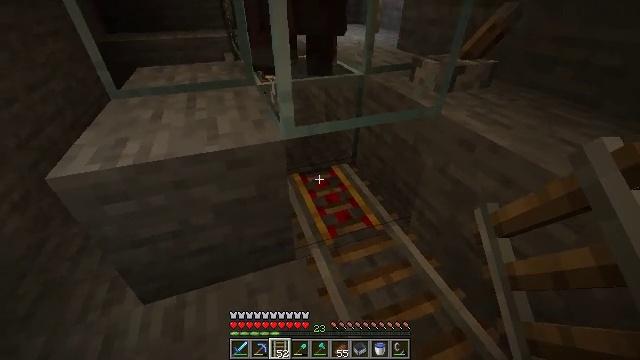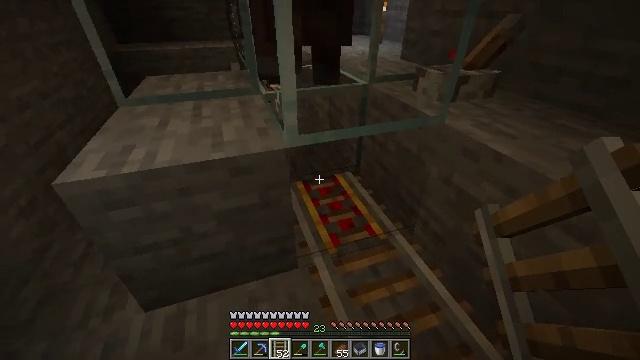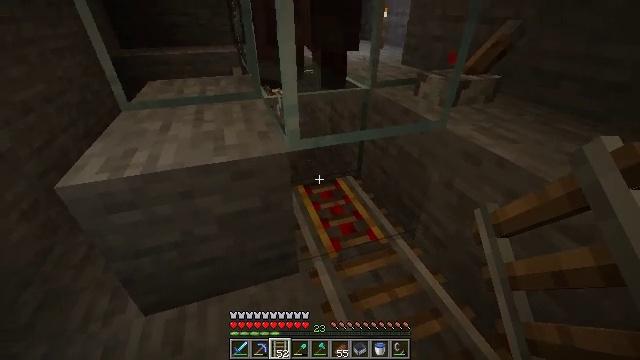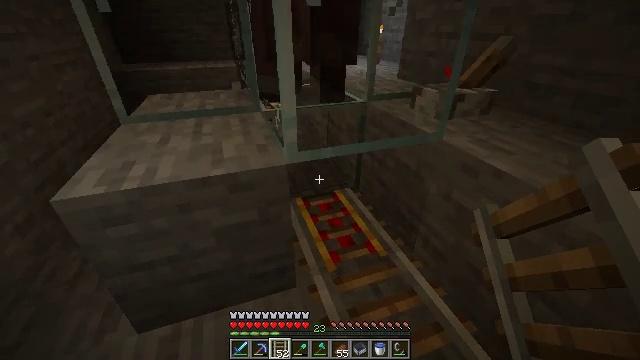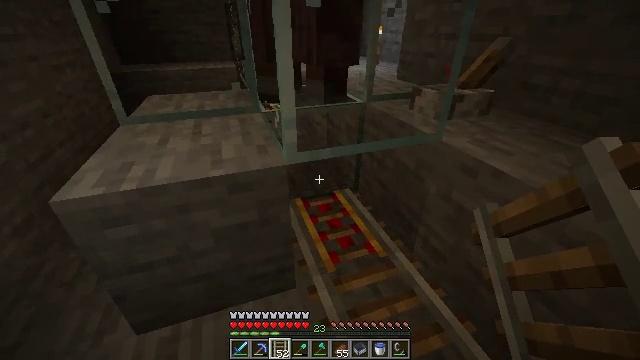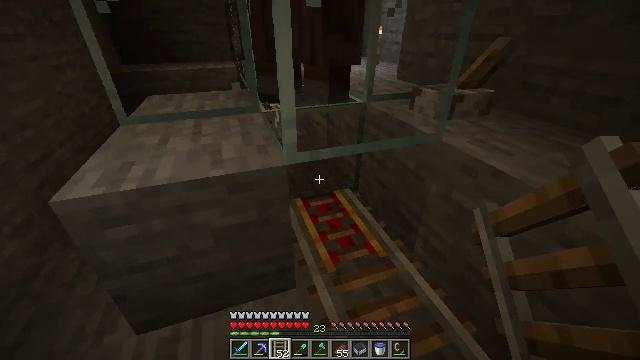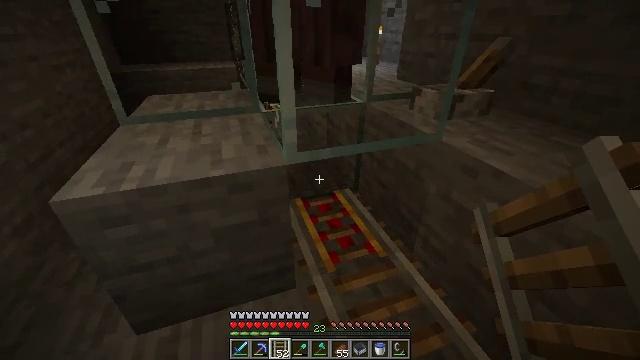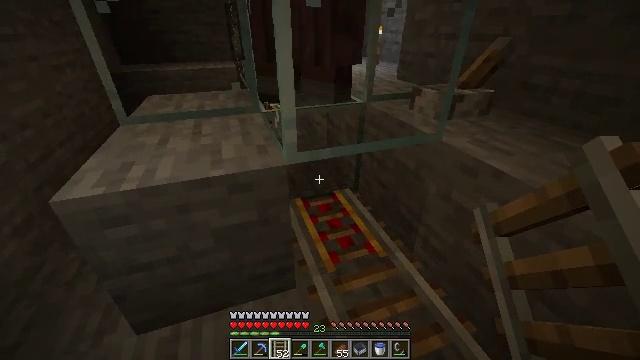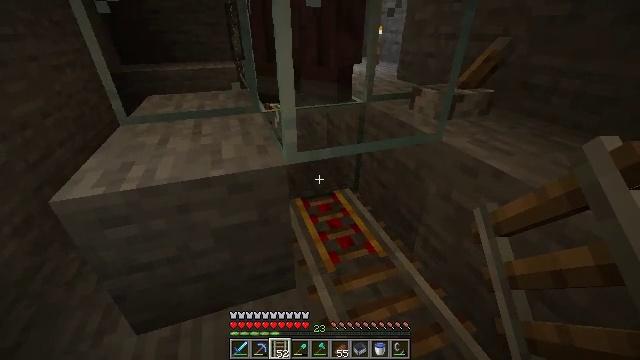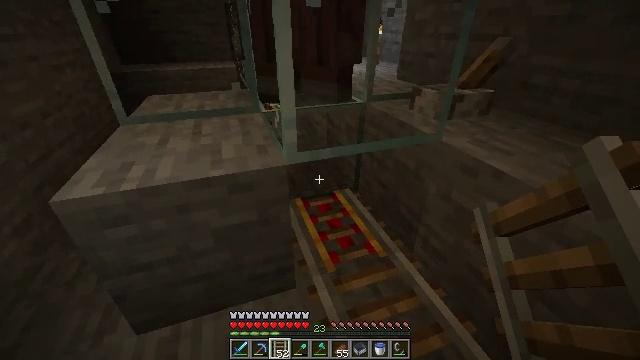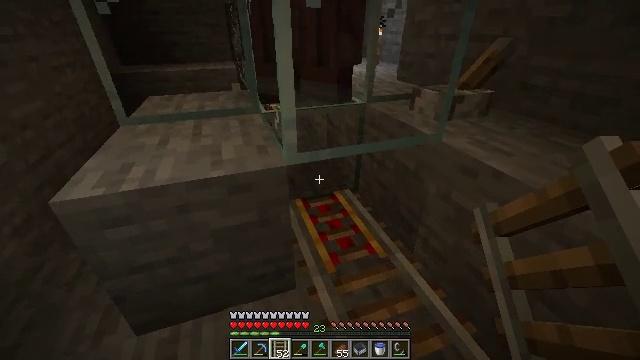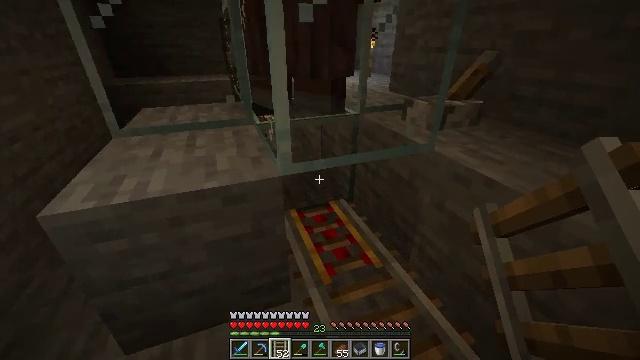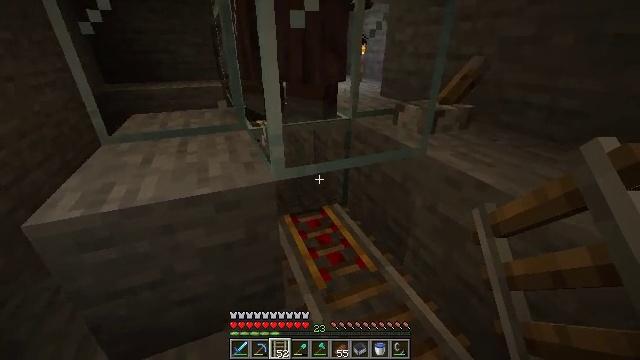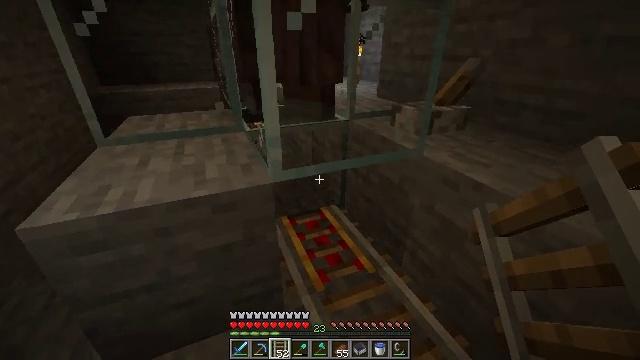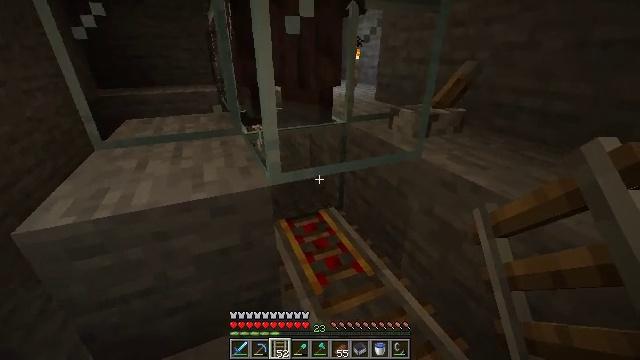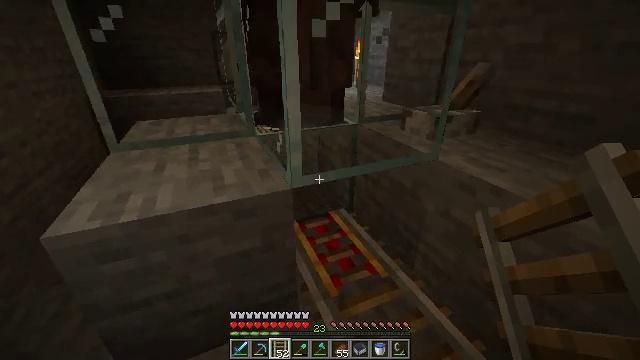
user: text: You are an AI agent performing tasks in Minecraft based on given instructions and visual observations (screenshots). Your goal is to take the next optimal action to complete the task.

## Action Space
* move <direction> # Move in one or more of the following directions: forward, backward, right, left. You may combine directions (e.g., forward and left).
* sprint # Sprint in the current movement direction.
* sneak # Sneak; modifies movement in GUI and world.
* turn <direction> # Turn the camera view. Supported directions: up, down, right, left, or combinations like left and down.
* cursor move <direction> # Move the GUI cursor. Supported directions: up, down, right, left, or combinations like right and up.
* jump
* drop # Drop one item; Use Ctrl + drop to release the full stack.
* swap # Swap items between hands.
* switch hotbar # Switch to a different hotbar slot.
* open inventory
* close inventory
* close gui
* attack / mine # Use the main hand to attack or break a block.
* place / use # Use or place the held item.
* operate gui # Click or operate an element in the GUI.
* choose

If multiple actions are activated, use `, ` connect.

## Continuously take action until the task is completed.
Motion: motion action
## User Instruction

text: Remove the glass to use the space.
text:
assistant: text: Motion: turn up
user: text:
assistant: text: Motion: no_op
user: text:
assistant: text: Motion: turn up
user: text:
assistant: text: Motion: no_op
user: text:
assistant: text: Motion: no_op
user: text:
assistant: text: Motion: no_op
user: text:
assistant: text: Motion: no_op
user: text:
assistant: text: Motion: no_op
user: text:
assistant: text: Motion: no_op
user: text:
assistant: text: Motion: no_op
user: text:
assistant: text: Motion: turn right and up
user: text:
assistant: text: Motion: turn right and up
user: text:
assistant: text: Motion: no_op
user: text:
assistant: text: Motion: move left
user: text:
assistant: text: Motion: move left
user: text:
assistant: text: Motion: move forward and move left
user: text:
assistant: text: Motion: move forward and move left
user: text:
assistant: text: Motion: move forward
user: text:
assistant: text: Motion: move forward
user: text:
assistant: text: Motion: move forward
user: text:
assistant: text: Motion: move forward, turn left
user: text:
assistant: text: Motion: move forward, turn left
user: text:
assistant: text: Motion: move forward and move left
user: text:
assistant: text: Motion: move forward and move left, jump
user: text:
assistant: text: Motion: move forward and move left, jump
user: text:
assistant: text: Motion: move forward and move left, turn down, jump
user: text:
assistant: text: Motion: move forward and move left, turn down, jump
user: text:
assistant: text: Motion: move forward and move left, turn down
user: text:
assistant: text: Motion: move forward and move left
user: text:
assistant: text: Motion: move forward and move left